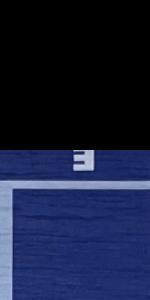
Label: Empty